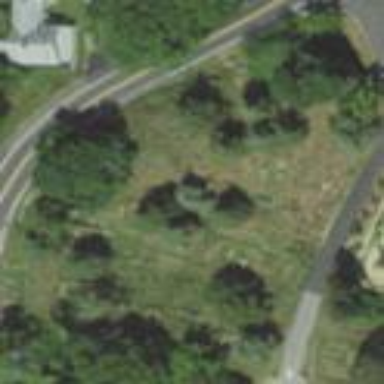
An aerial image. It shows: Cemetery that holds historical significance.